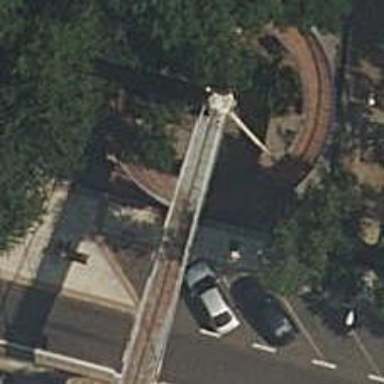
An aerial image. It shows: Cycleway bridge with concrete plate surface.